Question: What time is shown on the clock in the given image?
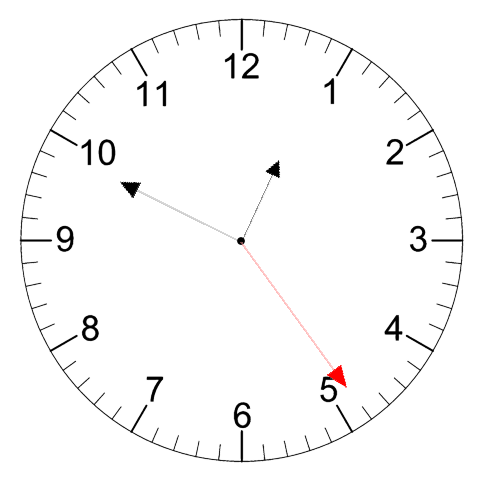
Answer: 12:49:24